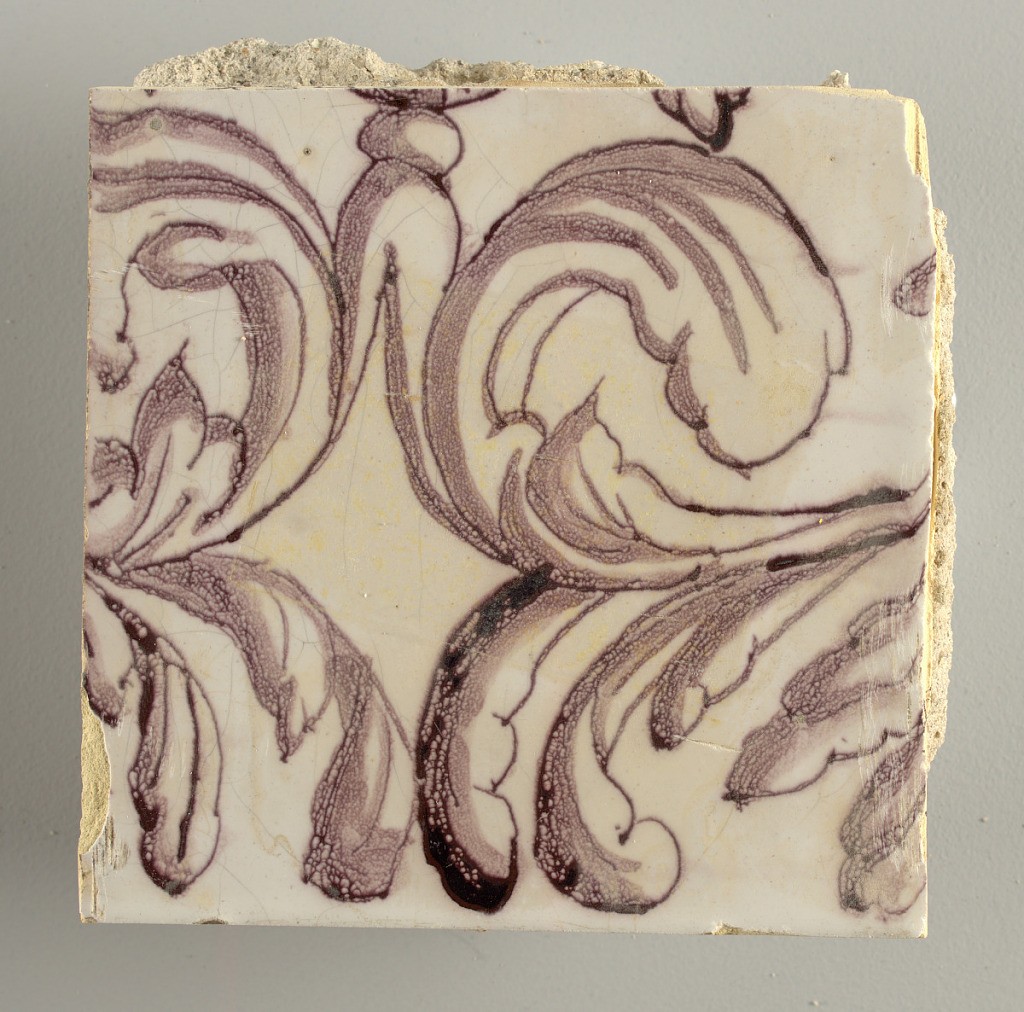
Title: Tile wall facing
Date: ca. 1725
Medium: Tin-glazed earthenware, underglaze
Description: Horizontal rectangle.  Thirty tiles wide and twenty-three tiles high with opening for fireplace eleven tiles wide and ten high.  Foliage arabesques disposed about three vertical axes from which are emphazised by urns at center and right, and at left by the figure of a standing woman carrying an infant on her arm and accompanied by two children.